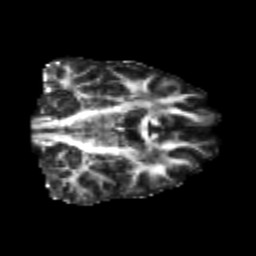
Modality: FA
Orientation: coronal
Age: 22
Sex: male
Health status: healthy
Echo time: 0.074 s